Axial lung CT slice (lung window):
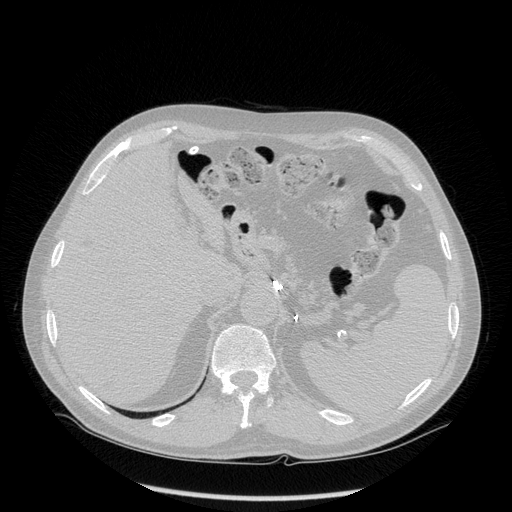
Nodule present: no